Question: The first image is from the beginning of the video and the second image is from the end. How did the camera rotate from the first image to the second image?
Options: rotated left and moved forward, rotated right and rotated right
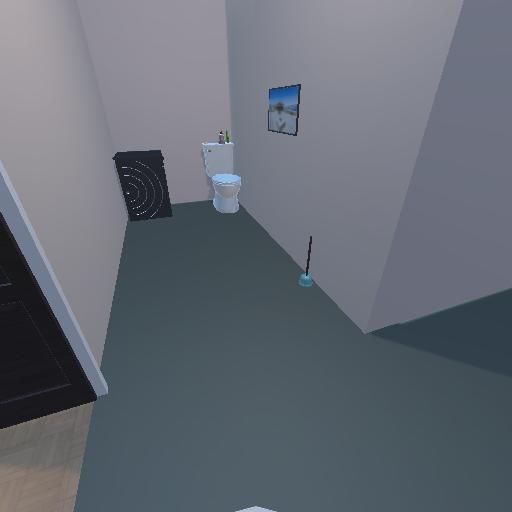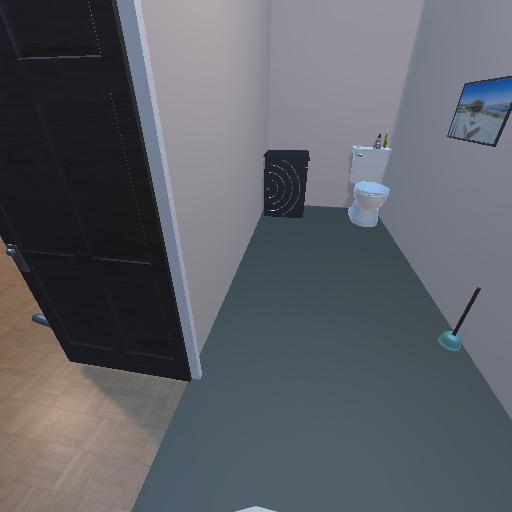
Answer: rotated left and moved forward